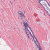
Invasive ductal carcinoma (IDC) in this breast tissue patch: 0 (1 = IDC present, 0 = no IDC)